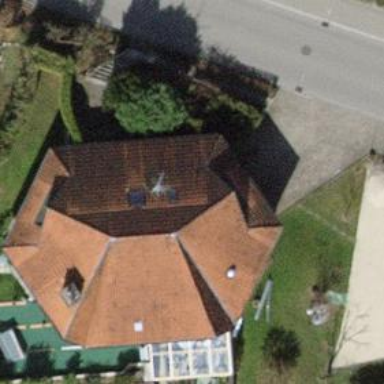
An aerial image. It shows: Detached building.